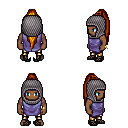
a pixel art fantasy rpg character, male body template, human, dark skin, chain tabard jacket, gold greaves, dark blonde extra-long topknot hairstyle, chain hood, bracelets, ghillies, four views (front, back, left, right), 2x2 character sprite sheet, small pixel art, hard edges, no anti-aliasing